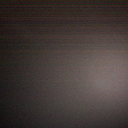
Screen state: off